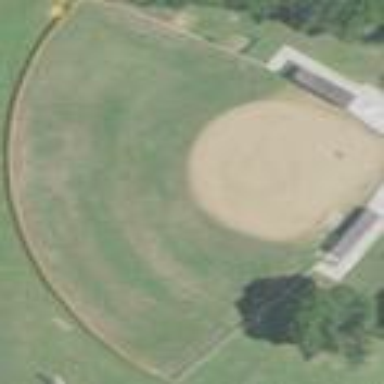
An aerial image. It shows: Baseball pitch for leisure and sports activities.